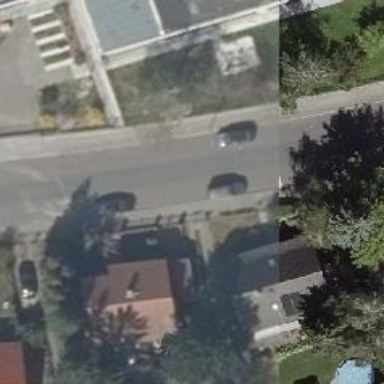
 and parallel on-street parking lanes on both sides."